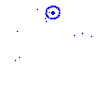
Particle: kaon